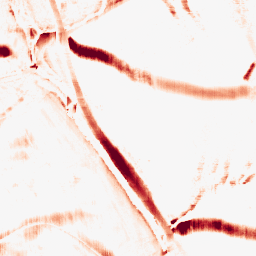
Category: morphological
Decomposition family: morphological_rect
Decomposition parameters: operation: opening
width: 10
height: 20
Upsampling method: quintic
Upsampling parameters: scale: 2
Upsampling scale: 2